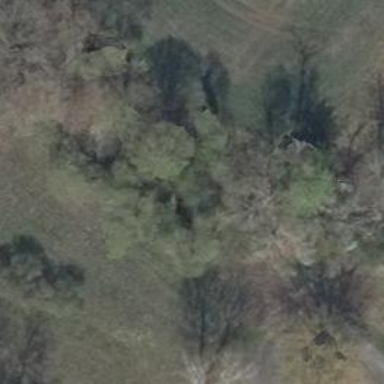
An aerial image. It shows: Deciduous broadleaved scrub.